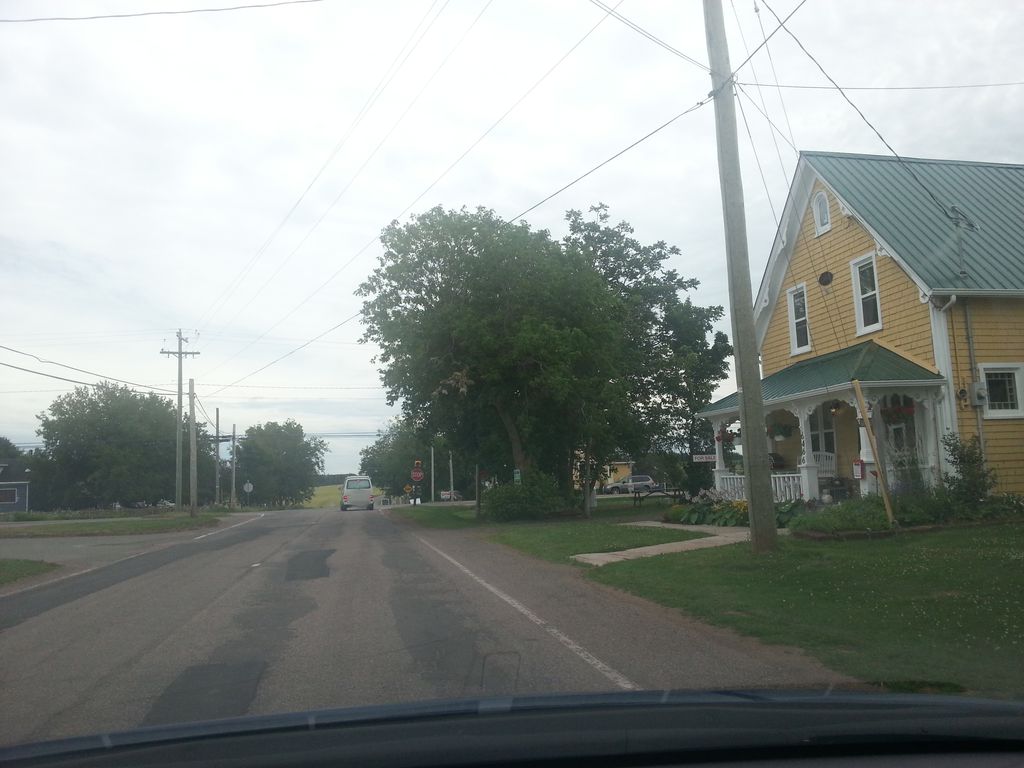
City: charlottetown